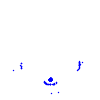
Particle: electron